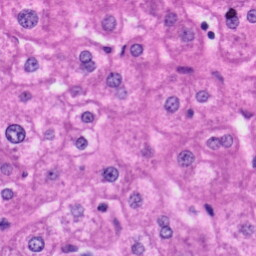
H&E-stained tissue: Liver